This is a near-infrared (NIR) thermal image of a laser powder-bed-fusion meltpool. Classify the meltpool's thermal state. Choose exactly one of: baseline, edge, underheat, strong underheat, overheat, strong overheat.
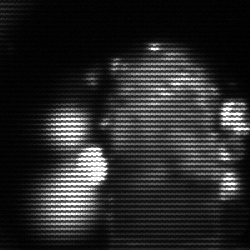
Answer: strong underheat